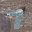
Label: 7